Field crop: tomato
Growth stage: 2
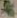
Species: solanum